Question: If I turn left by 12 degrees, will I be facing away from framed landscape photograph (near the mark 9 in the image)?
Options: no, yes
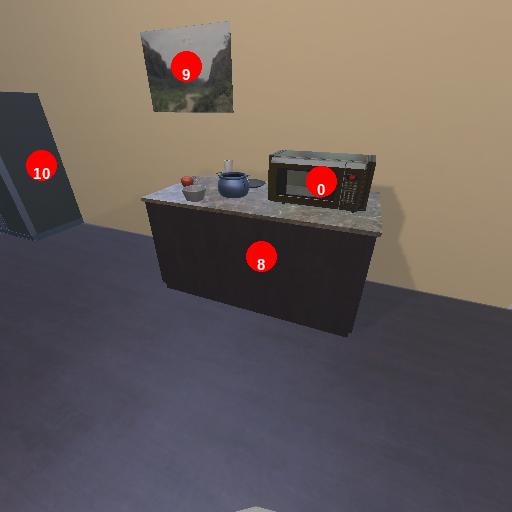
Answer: no